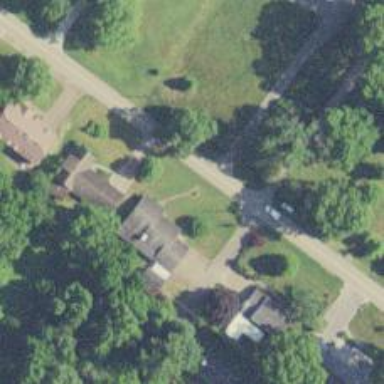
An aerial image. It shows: Driveway.